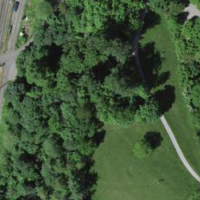
EUNIS habitat code: 53
Species observed at this site:
Chelidonium majus